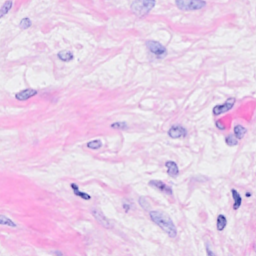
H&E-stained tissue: Breast